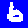
Digit: 6